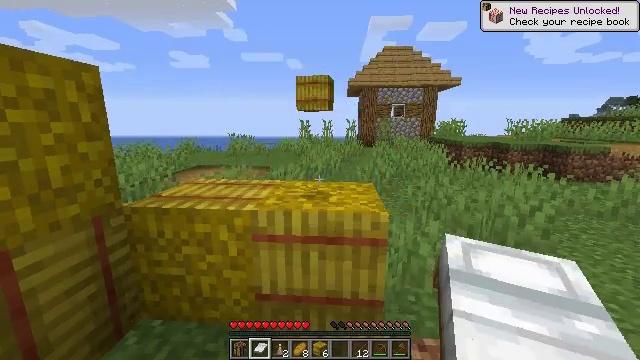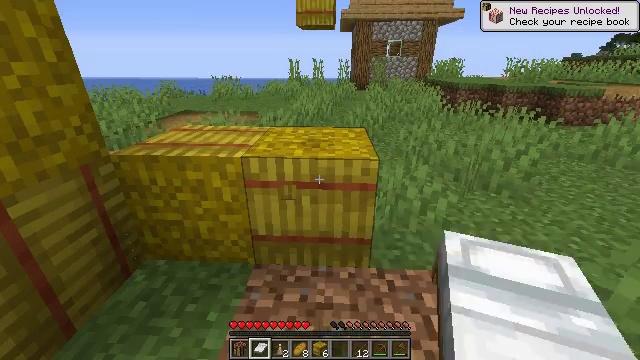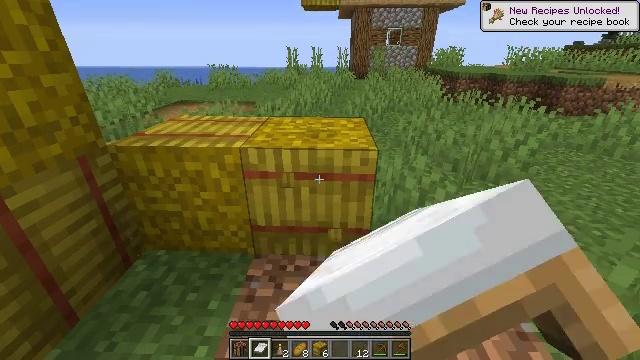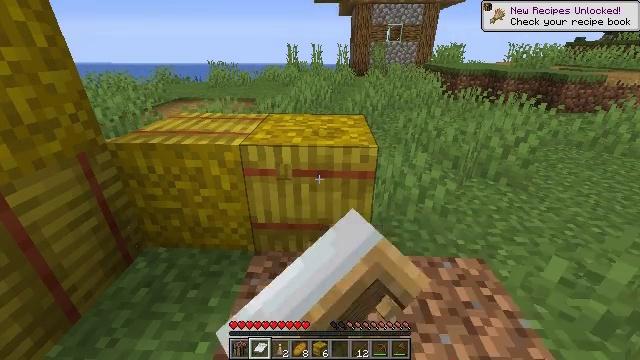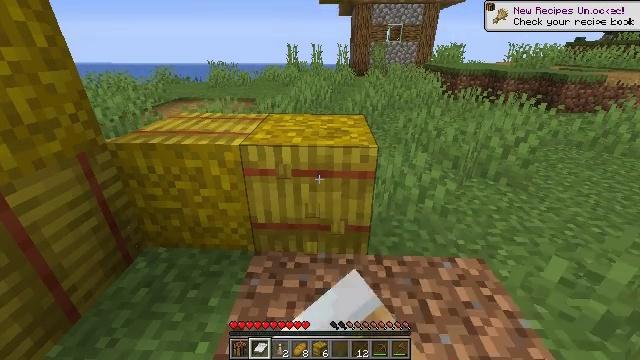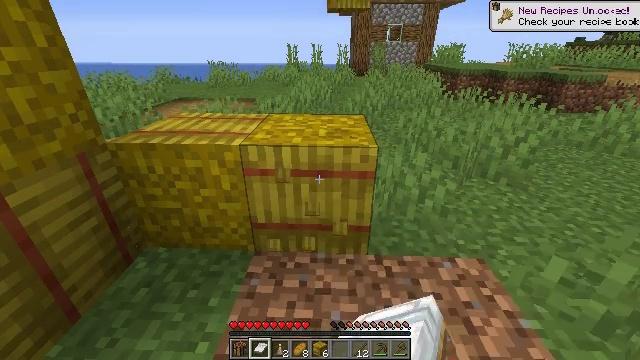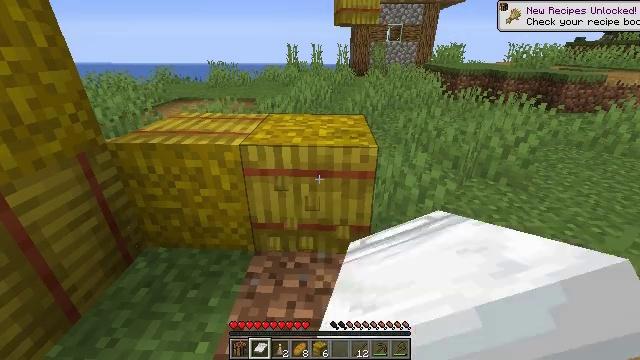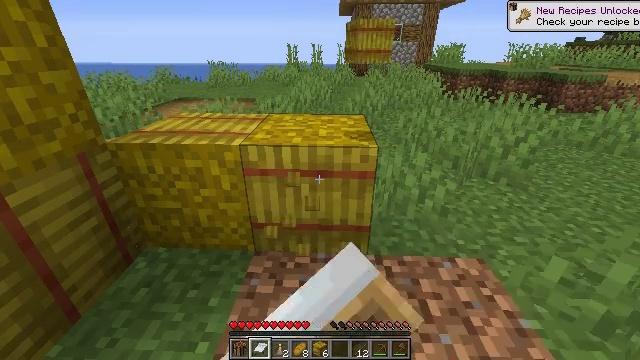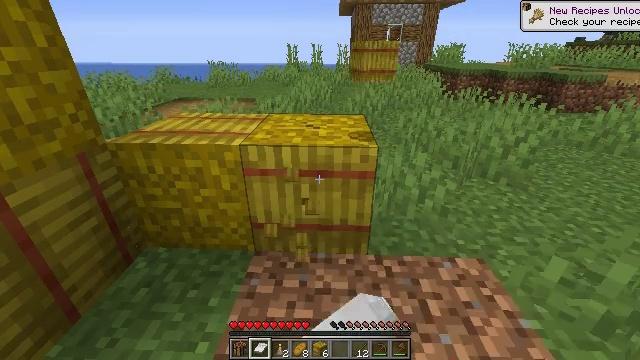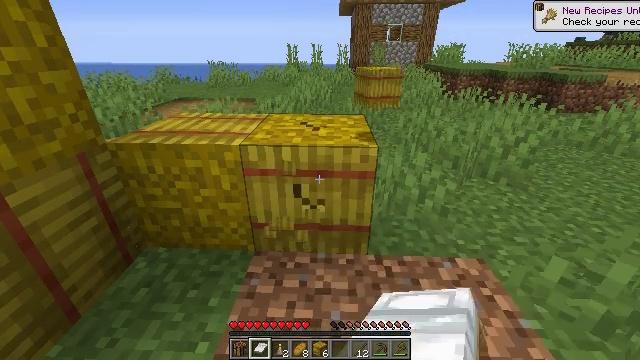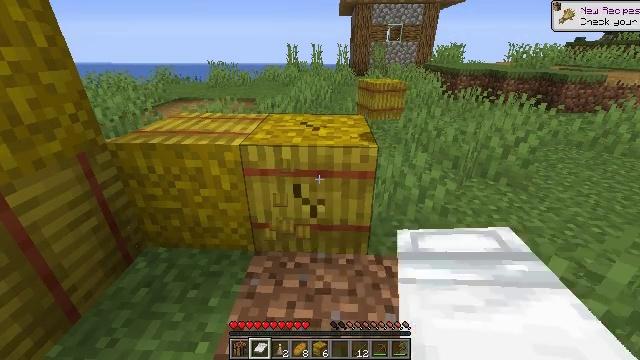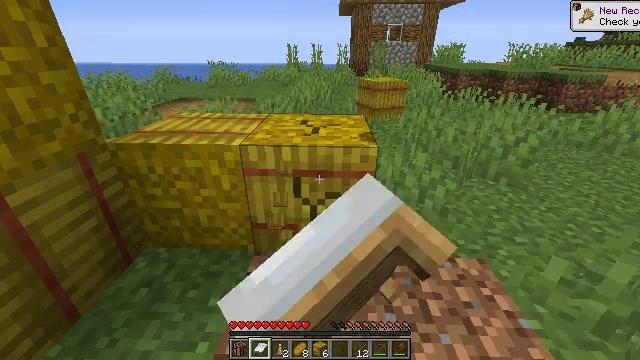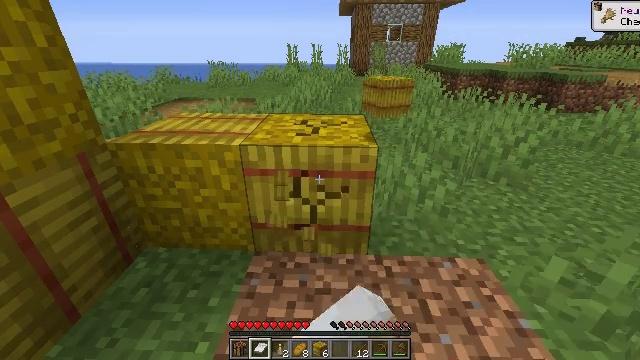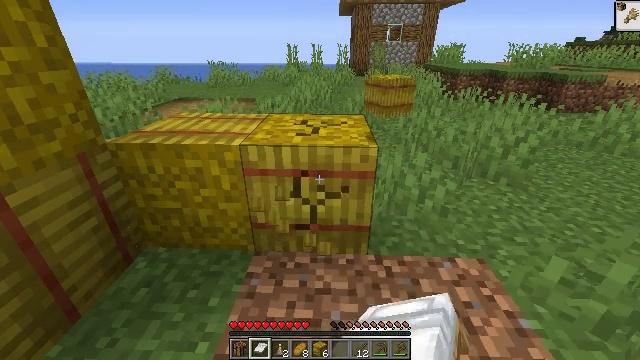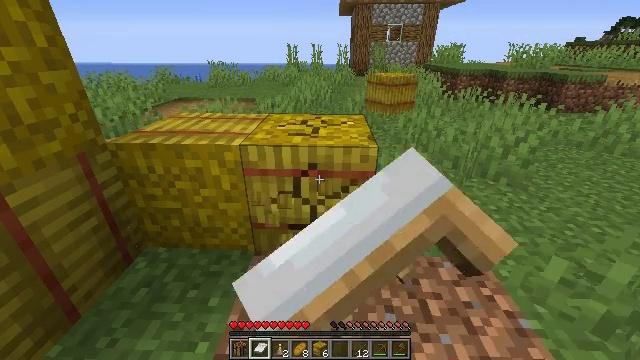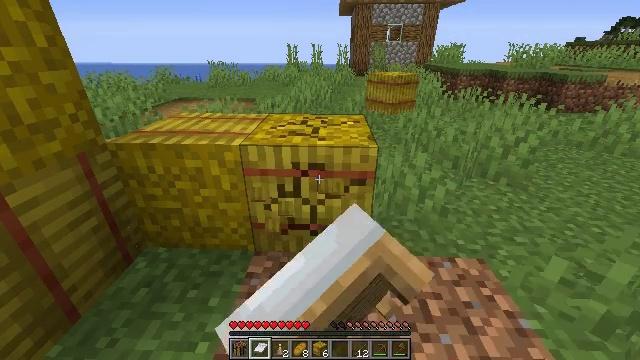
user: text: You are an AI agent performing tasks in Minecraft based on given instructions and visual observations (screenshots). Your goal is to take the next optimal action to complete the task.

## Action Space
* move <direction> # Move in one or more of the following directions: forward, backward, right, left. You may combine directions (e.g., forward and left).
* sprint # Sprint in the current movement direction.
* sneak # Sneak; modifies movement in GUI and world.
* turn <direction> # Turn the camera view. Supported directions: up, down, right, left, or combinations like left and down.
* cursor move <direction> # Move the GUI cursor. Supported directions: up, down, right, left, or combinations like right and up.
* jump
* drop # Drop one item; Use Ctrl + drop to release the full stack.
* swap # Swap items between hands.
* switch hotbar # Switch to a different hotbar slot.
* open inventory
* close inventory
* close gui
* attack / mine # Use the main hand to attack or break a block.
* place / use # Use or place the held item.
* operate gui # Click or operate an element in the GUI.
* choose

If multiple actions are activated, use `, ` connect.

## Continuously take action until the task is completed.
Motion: motion action
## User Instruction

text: Collect a hay block for crafting.
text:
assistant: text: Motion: turn right and down, attack / mine
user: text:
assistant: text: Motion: turn down, attack / mine
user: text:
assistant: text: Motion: attack / mine
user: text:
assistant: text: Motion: attack / mine
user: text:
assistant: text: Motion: attack / mine
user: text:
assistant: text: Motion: attack / mine
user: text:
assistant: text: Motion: attack / mine
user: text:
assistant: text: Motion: attack / mine
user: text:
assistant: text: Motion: attack / mine
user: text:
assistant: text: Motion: attack / mine
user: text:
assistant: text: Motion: attack / mine
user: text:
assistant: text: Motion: attack / mine
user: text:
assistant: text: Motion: attack / mine
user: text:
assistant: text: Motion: attack / mine
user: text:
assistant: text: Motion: attack / mine
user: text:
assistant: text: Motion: attack / mine
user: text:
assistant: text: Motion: attack / mine
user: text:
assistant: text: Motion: attack / mine
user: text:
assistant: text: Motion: attack / mine
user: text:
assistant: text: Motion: attack / mine
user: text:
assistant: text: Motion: attack / mine
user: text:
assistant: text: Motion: attack / mine
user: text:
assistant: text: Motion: attack / mine
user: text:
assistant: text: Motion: attack / mine
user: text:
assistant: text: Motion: attack / mine
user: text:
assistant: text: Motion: turn left, attack / mine
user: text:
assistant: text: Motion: turn left, attack / mine
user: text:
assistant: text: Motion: turn left, attack / mine
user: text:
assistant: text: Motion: turn left, attack / mine
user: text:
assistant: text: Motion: attack / mine